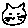
Label: cat